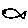
Label: fish